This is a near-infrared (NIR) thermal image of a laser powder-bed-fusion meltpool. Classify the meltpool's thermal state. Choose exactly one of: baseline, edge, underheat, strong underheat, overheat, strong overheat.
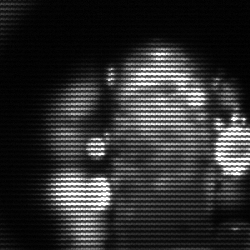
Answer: strong underheat